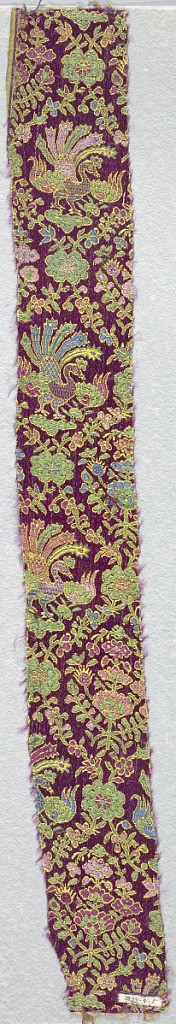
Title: Textile
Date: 18th–19th century
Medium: silk Technique: compound satin weave
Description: Dark pink satin ground with brilliant polychrome symmetrical small scale repeat of flowering bush surrounded by serpentine vines and flanked by paired peacocks.